Question: I am using the JQuery UI Sortable() library and I am trying to sort the table rows except the first cell of each row.
Is this possible?
I am using the code below which drags the rows perfectly:
'''
var fixHelperModified = function(e, tr) {
var $originals = tr.children();
var $helper = tr.clone();
$helper.children().each(function(index) {
$(this).width($originals.eq(index).width())
});
return $helper;
};
$("tbody").sortable({
helper: fixHelperModified,
}).disableSelection();
'''
Is it possible to only move the rows except the first cell (or column) if that's makes sense?
Reason for this is that I have an input field carrying the ID value, however I don't want this to move or change with the rest of the row, I need it to stay in the correct order.
Requirement Diagram:

Your helped is much appreciated!
Thanks again,
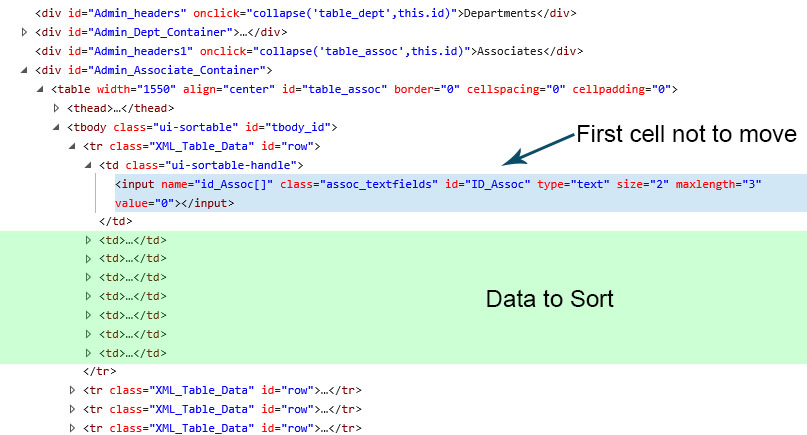
Answer: I made you a little <URL> with your code-snippet that should fix your problem.
There is a <URL> too!
HTML (sample table)
Note the class "fixed" on the first TD:
'''
<script src="//ajax.googleapis.com/ajax/libs/jqueryui/1.11.1/jquery-ui.min.js"></script>
<TABLE id="sortable">
<thead></thead>
<tbody>
<TR id="row1">
<TD class="fixed">Data 1</TD>
<TD>Data 2</TD>
<TD>Data 3</TD>
<TD>Data 4</TD>
</TR>
<TR id="row2">
<TD class="fixed">Data 1</TD>
<TD>Data 2</TD>
<TD>Data 3</TD>
<TD>Data 4</TD>
</TR>
<TR id="row3">
<TD class="fixed">Data 1</TD>
<TD>Data 2</TD>
<TD>Data 3</TD>
<TD>Data 4</TD>
</TR>
</tbody>
</TABLE>
'''
Added 'cancel: ".ui-state-disabled"' and 'items: "td:not(.ui-state-disabled)"'.
After that you just add the class '"ui-state-disabled"' to any objects that you dont want to be sorted.
JQuery-UI-Part:
'''
var fixHelperModified = function (e, tr) {
var $originals = tr.children();
var $helper = tr.clone();
$helper.children().each(function (index) {
$(this).width($originals.eq(index).width())
});
return $helper;
};
$("table tr").sortable({
helper: fixHelperModified,
cancel: ".ui-state-disabled",
items: "td:not(.ui-state-disabled)"
}).disableSelection();
$(".fixed").addClass("ui-state-disabled");
'''